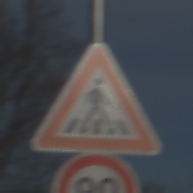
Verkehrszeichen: FussgaengerueberwegLinks
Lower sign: Geschwindigkeit80
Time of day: MorningAfternoon
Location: Outdoor (Nature)
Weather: PartlyCloudy
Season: NotSpecified
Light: Natural